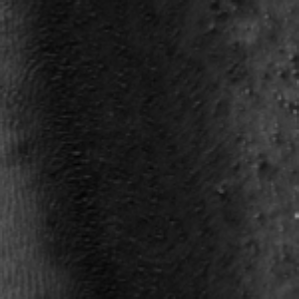
Label: frost